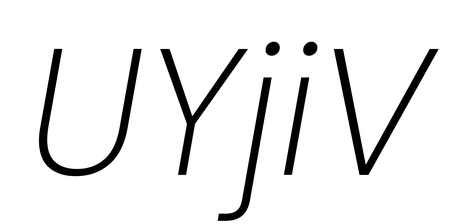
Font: Poppins-ExtraLightItalic